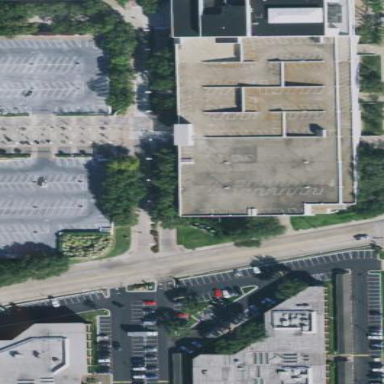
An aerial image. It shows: Multi-storey parking building.